Question: Here is example image of what I want to do:

I want to calculate from .
Screenshot made from Inkscape, where I'm, at first, create , then add to the original path. This is didn't change the original path at all, because new point actually unneeded. So, how can I detect this point(p3) using SVG path representation and calculate from ?
Basically, I search for the math formulas, which can help me to convert(also checking that whether it is possible):
'C 200,300 300,250 400,250 C 500,250 600,300 600,400'
to
'C 200,200 600,200 600,400'
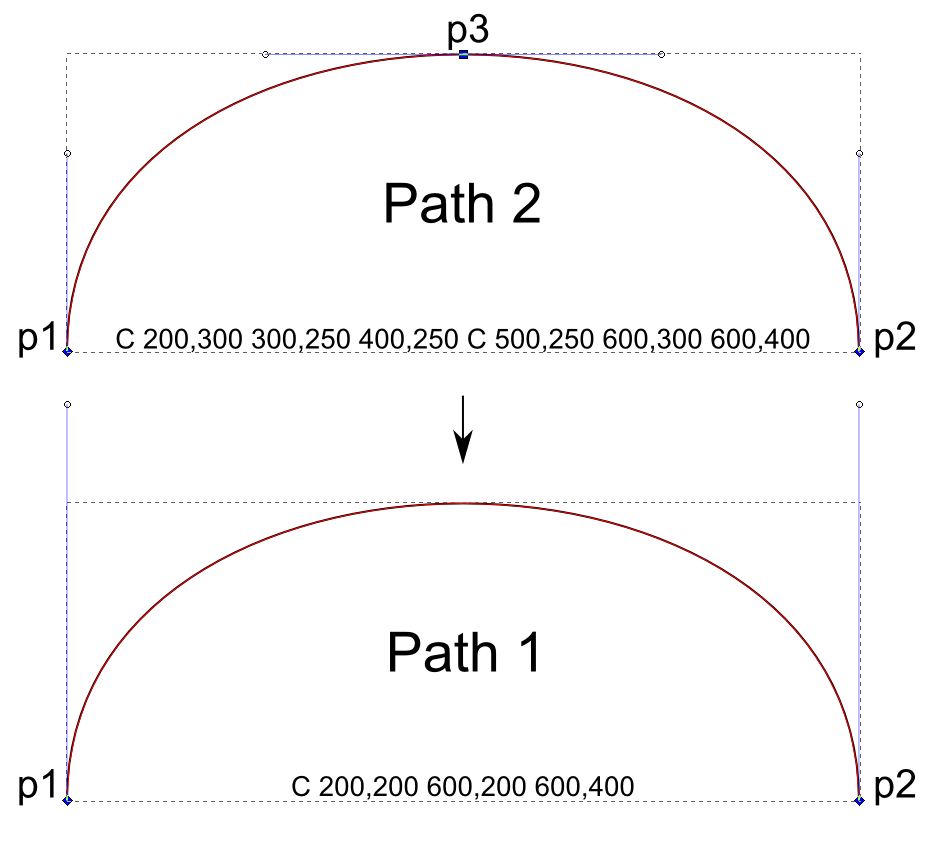
Answer: You're solving a constraint problem. Taking your first compound curve, and using four explicit coordinates for each subcurve, we have:
'''
points1 = point[8];
points2 = point[4];
'''
with the following correspondences:
'''
points1[0] == points2[0];
points1[7] == points2[3];
direction(points1[0],points1[1]) == direction(points2[0], points2[1]);
direction(points1[6],points1[7]) == direction(points2[2], points2[3]);
'''
we also have a constraint on the relative placement for points2[1] and points2[2] due to the tangent of the center point in your compound curve:
'''
direction(points1[2],points[4]) == direction(points2[1],points2[2]);
'''
and lastly, we have a general constraint on where on- and off-curve points can be for cubic curves if we want the curve to pass through a point, which is described over at <URL>
Taking the "abc" ratio from that section, we can check whether your compound curve parameters fit a cubic curve: if we construct a new cubic curve with points
'''
A = points1[0];
B = points1[3];
C = points1[7];
'''
with B at t=0.5 (in this case), then we can verify whether the resulting curve fits the constraints that must hold for this to be a legal simplification.
The main problem here is that we, in general, don't know whether the "in between start and end" point should fall on t=0.5, or whether it's a different t value. The easiest solution is to see how far that point is along the total curve (using arc length: distance = arclength(c1) / arclength(c1)+arclength(c2) will tell us) and use that as initial guess for t, iterating outward on either side for a few values.
The second option is to solve a generic cubic equation for the tangent vector at your "in between" point. We form a cubic curve with points
'''
points3 = [ points1[0], points1[1], points1[6], points1[7] ];
'''
and then solve its derivative equations to find one or more t values that have the same tangent direction (but not magnitude!) as our in-between point. Once we have those (and we might have more than 2), we evaluate whether we can create a curve through our three points of interest with the middle point set to each of those found t values. Either one or zero of the found t values will yield a legal curve. If we have one: perfect, we found a simplification. If we find none, then the compound curve cannot be simplified into a single cubic curve.